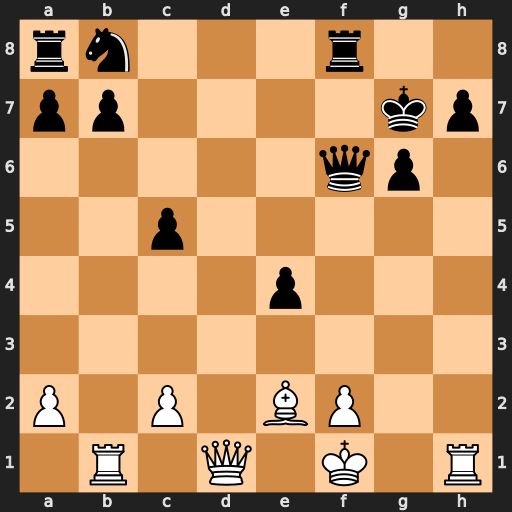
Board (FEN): rn3r2/pp4kp/5qp1/2p5/4p3/8/P1P1BP2/1R1Q1K1R
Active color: w
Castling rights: -
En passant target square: -
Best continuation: Rxb7+ Rf7 Rxf7+